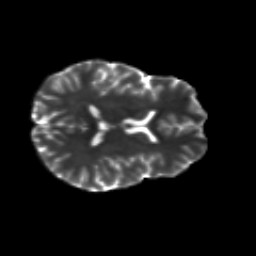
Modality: T2w
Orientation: axial
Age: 29
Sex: female
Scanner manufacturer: siemens
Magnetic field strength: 3 T
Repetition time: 8.8 s
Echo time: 0.085 s